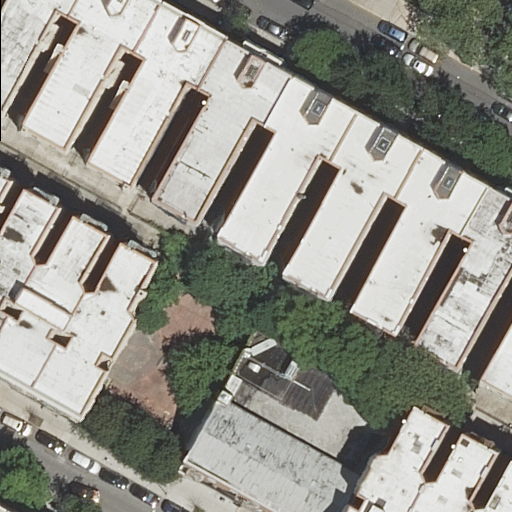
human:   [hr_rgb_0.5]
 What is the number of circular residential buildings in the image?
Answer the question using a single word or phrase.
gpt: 0

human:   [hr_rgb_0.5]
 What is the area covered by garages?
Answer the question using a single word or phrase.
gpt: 0m2

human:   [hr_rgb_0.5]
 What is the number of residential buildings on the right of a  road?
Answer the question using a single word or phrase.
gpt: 11

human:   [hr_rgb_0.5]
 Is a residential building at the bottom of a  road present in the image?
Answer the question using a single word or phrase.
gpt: yes

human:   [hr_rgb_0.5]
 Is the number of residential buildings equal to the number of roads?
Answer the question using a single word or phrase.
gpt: no

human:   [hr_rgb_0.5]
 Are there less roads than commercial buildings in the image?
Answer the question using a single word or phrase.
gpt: no

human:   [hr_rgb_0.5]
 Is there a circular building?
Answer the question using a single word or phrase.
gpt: no

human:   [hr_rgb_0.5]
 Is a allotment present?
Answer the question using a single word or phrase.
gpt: no

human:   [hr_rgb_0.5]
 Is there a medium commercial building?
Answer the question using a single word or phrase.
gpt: no

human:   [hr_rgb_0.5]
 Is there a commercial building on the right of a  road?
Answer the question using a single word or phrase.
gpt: no

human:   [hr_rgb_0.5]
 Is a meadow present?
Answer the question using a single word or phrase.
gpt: no

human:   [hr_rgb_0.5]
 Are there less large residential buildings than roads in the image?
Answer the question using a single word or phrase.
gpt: no

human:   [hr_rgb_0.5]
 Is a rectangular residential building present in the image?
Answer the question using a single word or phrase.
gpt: yes

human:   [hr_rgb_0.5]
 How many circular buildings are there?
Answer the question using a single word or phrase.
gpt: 0

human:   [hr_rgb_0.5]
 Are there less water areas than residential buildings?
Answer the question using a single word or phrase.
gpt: yes

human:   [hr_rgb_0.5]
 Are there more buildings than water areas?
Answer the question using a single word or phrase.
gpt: yes

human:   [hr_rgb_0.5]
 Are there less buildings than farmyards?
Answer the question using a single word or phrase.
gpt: no

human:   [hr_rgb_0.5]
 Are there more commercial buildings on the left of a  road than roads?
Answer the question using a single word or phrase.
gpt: no

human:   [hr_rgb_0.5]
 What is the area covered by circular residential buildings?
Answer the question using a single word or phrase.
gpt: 0m2

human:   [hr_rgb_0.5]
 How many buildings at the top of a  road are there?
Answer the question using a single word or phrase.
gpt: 12

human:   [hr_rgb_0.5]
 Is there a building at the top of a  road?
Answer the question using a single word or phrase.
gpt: yes

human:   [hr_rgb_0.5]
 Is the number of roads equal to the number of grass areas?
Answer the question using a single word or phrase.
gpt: no

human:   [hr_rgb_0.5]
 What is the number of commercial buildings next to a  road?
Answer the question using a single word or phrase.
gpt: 0

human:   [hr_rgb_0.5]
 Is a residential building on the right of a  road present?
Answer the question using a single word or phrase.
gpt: yes

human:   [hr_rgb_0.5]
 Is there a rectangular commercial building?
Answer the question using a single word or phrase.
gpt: no

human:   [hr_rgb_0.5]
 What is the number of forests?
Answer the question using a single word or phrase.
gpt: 0

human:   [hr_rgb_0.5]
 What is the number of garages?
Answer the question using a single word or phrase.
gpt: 0

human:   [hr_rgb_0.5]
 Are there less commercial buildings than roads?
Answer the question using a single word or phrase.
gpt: yes

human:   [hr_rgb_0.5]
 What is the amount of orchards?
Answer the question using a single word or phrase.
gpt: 0

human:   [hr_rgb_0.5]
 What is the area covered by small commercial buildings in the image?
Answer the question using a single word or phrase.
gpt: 0m2

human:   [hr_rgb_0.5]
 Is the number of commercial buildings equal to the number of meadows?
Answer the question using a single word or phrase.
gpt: yes

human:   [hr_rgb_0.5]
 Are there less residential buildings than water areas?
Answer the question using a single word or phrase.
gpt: no

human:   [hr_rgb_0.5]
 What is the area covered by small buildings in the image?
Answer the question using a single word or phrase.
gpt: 69m2

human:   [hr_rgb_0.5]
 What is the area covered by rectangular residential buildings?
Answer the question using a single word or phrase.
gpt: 69m2

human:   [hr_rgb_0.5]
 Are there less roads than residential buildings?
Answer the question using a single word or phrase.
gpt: yes

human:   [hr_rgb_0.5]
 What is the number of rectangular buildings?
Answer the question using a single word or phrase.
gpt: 4